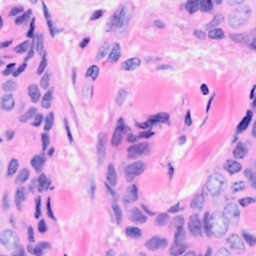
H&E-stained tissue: Breast